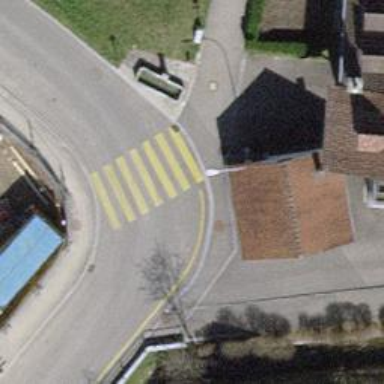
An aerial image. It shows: Uncontrolled zebra crossing.